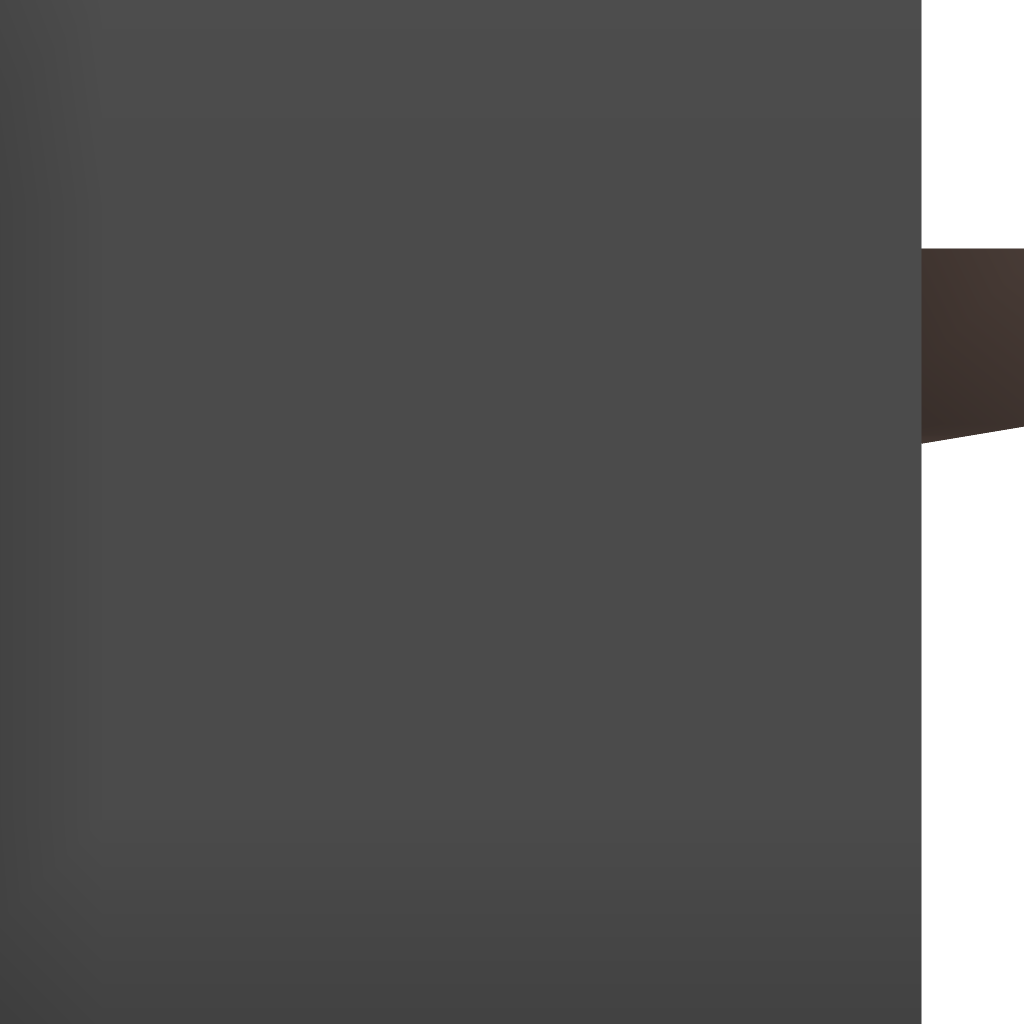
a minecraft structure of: Zombie Apocalypse!